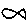
Label: fish